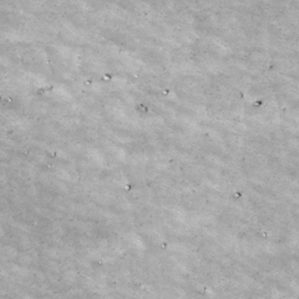
Label: non_frost